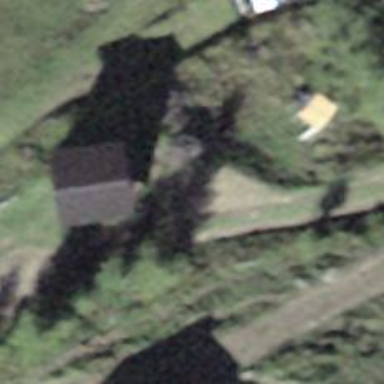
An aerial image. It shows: Isolated dwelling in remote location.